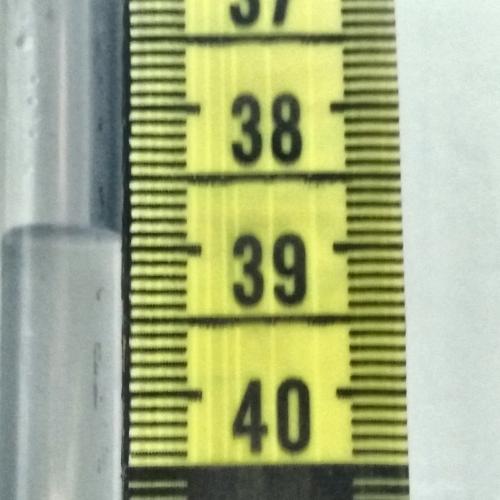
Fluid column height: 38.9 cm